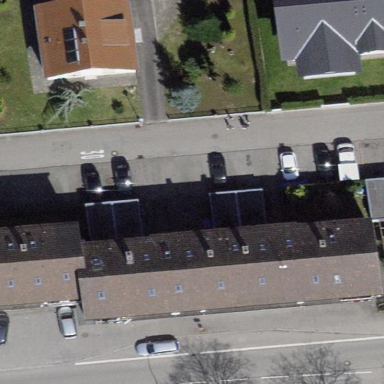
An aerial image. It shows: Street side parking area.